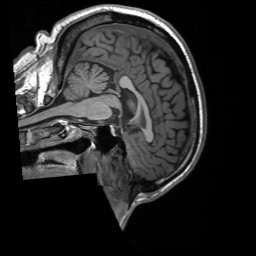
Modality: T1w
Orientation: sagittal
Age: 44
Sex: male
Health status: ill
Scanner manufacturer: siemens
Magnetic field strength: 3 T
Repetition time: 2.3 s
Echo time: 0.00201 s